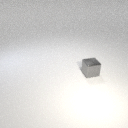
small gray metal cube